Question: I am using the following code to generate the right side graph. I would like to create labels as shown in the left graph and x-intercept value for the vertical line. Any help is greatly appreciated.
'''
ggplot(spss) + geom_line(aes(ZIdeal, ULCI), linetype="dashed", size = 1) +
geom_line(aes(ZIdeal, Effect), color = "red", size = 1) +
geom_line(aes(ZIdeal, LLCI),linetype="dashed", size = 1,show.legend = TRUE) +
geom_vline(xintercept=c(0.78), linetype="dashed", show.legend = TRUE, size = 1)
'''

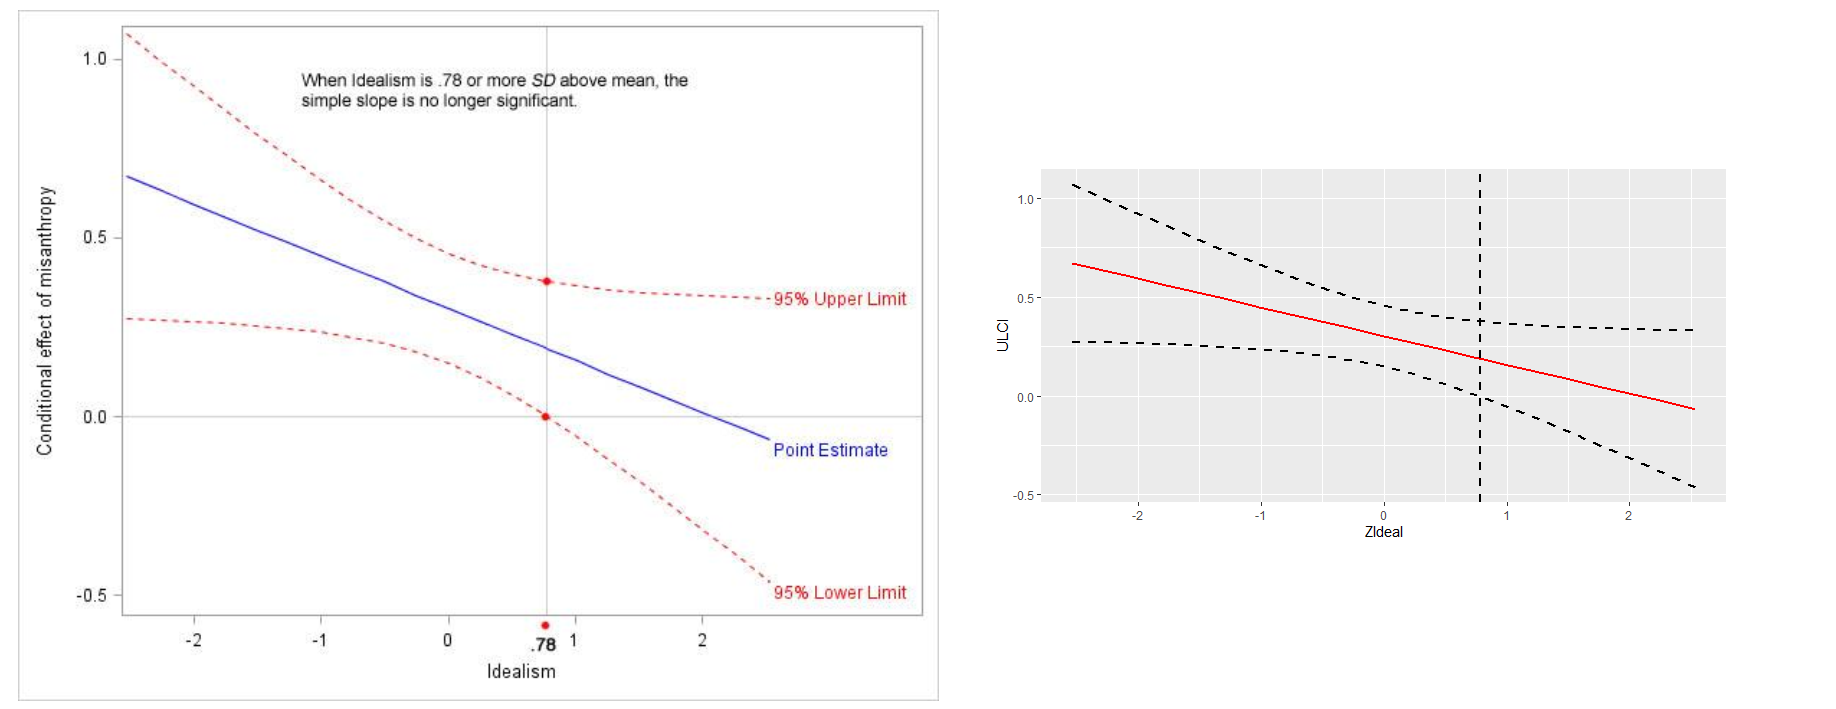
Answer: It is easiest to construct an extra little data frame to plot the labels:
'''
labs <- data.frame(x = c(-1, rep(spss$ZIdeal[nrow(spss)], 3)) + 0.2,
y = c(1, spss$ULCI[nrow(spss)], spss$Effect[nrow(spss)],
spss$LLCI[nrow(spss)]),
labs =c(paste("When Idealism is 0.78 or more SD above mean, the",
"simple slope is no longer significant", sep = "
"),
"95% upper limit", "Point Estimate", "95% lower limit"))
ggplot(spss) + geom_line(aes(ZIdeal, ULCI), linetype="dashed", size = 1) +
geom_line(aes(ZIdeal, Effect), color = "red", size = 1) +
geom_line(aes(ZIdeal, LLCI),linetype="dashed", size = 1,show.legend = TRUE) +
geom_vline(xintercept=c(0.78), linetype="dashed", show.legend = TRUE, size = 1) +
geom_label(data = labs, aes(x, y, label = labs), hjust = 0, label.size = 0) +
coord_cartesian(xlim = c(-2.5, 3.5)) +
theme_minimal()
'''
<URL>